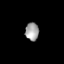
Tissue: lung
Cell type: Epithelial cells
Senescence score: 0.2168
Nuclear area (px): 236
Mean DAPI intensity: 161.386